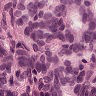
Metastatic tissue present: yes